Field crop: tomato
Growth stage: 1
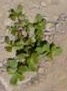
Species: portulaca